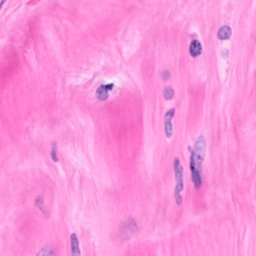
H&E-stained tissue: Breast